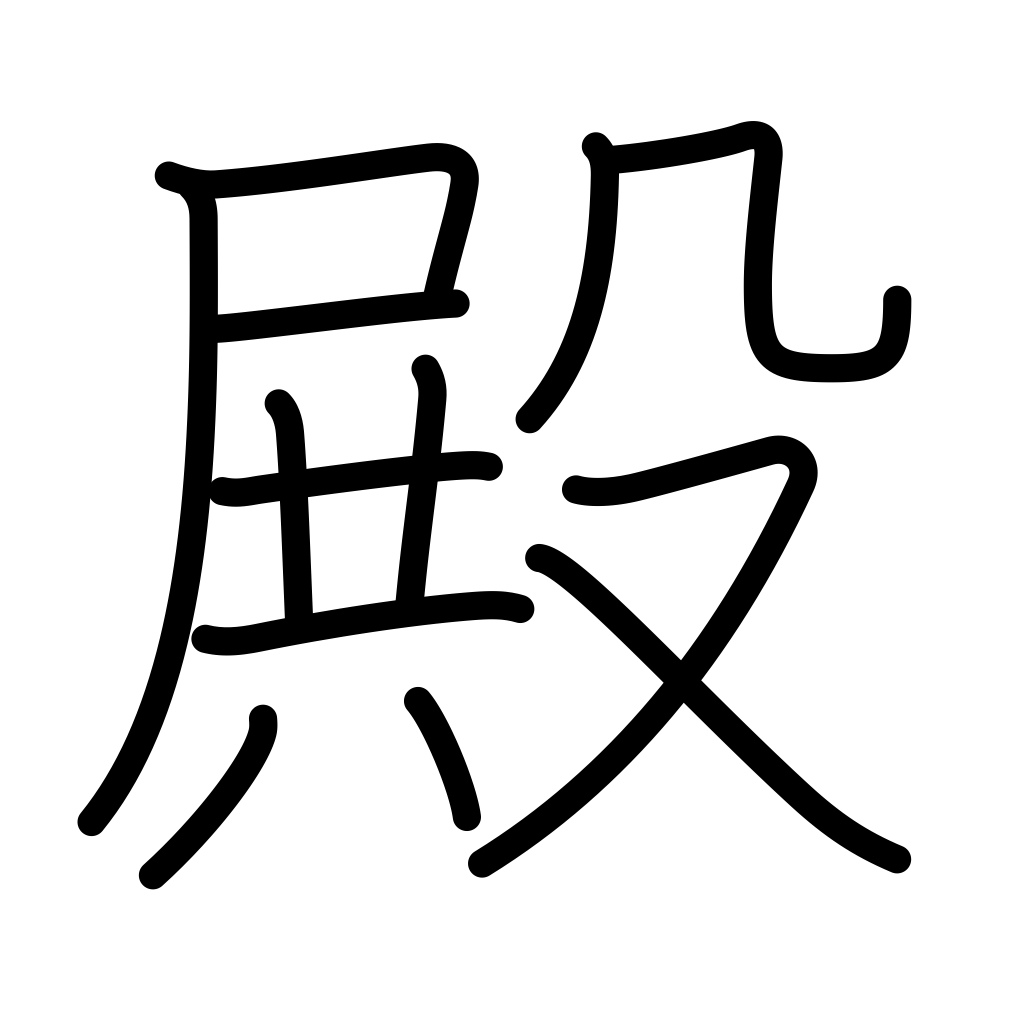
Meaning: Mr., hall, mansion, palace, temple, lord